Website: home-depot
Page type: billing-address
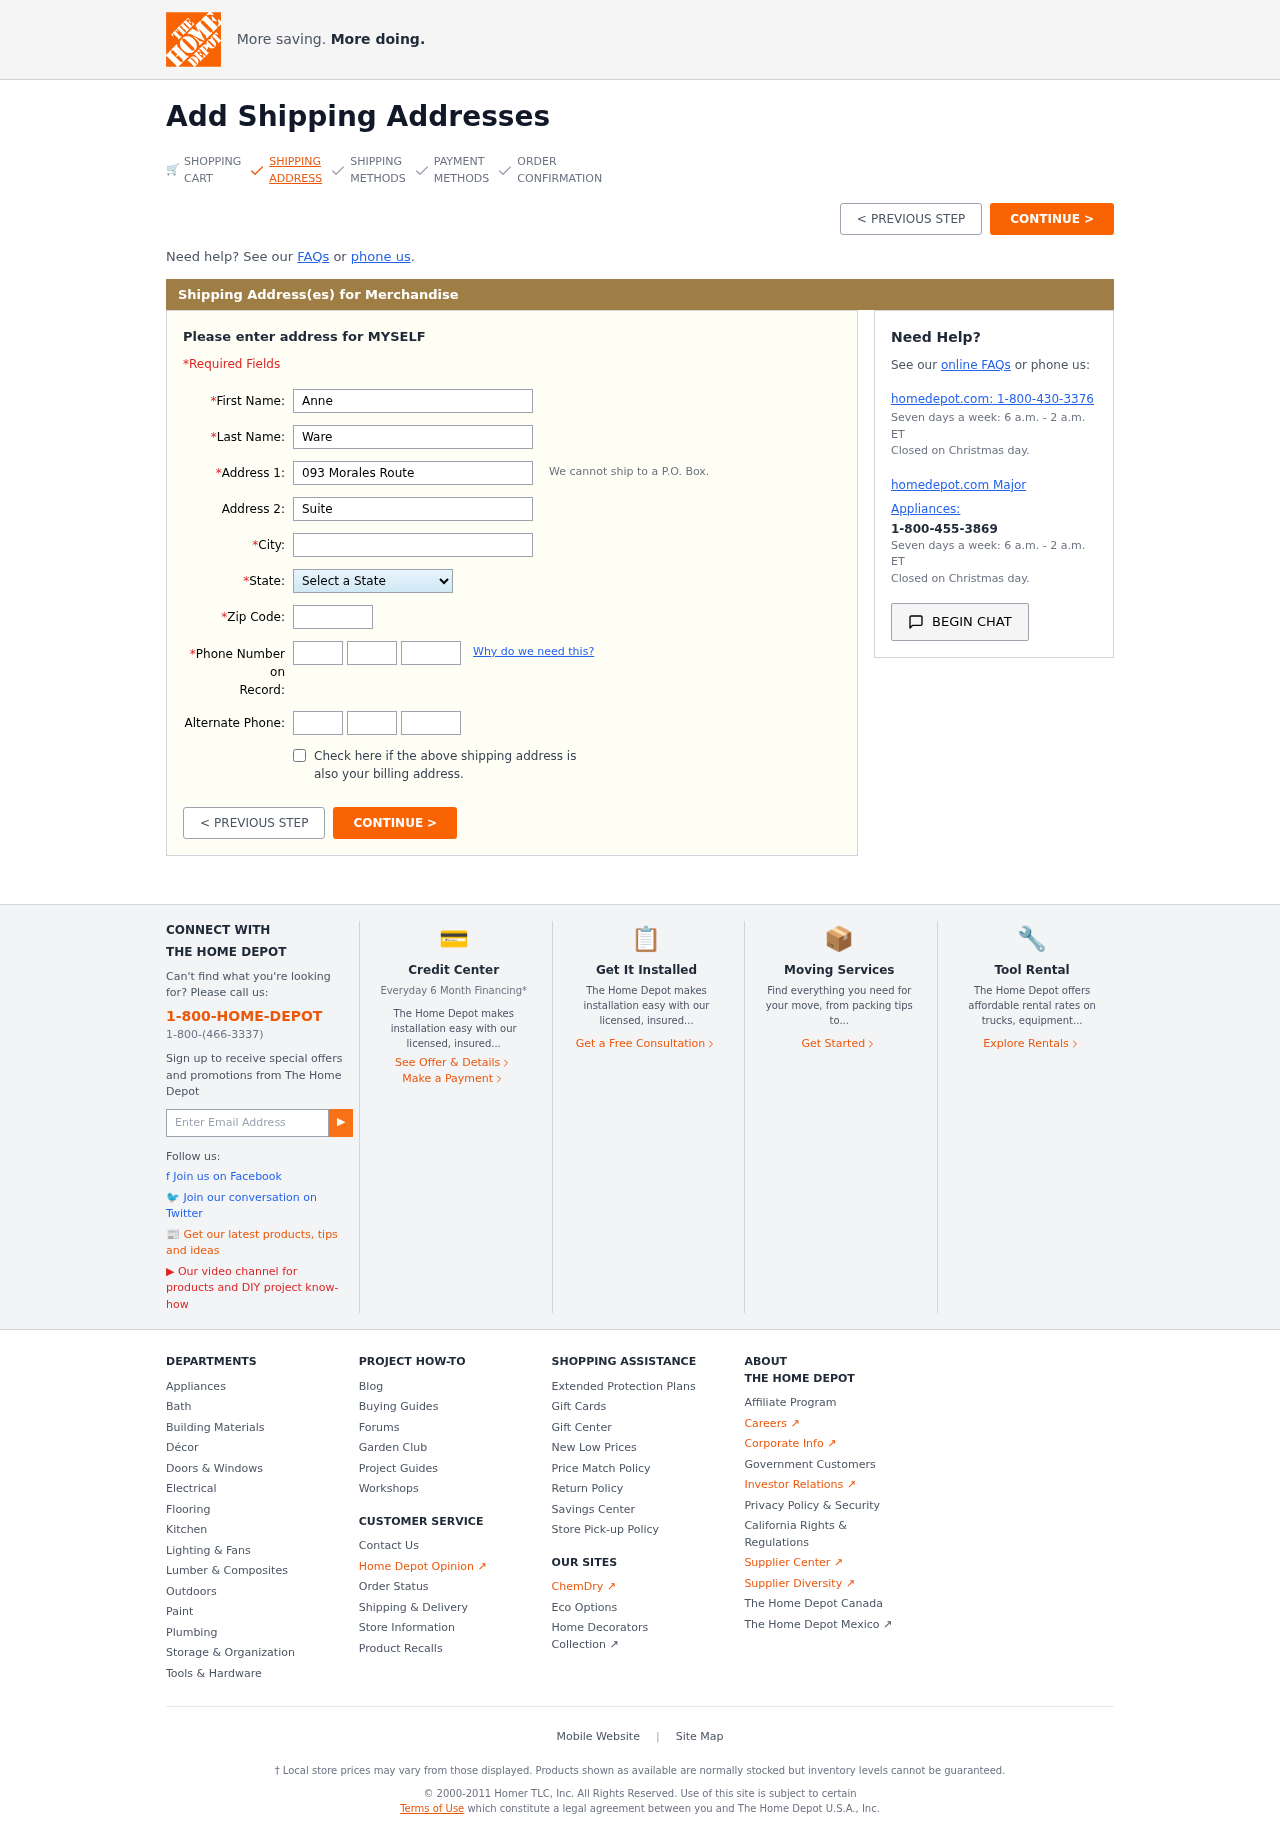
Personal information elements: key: PII_STATE
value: MP
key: PII_FIRSTNAME
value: Anne
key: PII_LASTNAME
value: Ware
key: PII_STREET
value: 093 Morales Route
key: PII_STREET2
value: Suite 125
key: PII_CITY
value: Lake Chelseafort
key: PII_POSTCODE
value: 02181
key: PII_PHONE_AREA
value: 677
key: PII_PHONE_PREFIX
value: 726
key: PII_PHONE_LINE
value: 9566